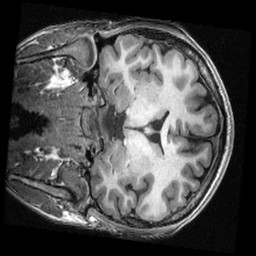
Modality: T1w
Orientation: coronal
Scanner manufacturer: ge
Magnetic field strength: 3 T
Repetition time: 0.007664 s
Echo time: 0.002936 s